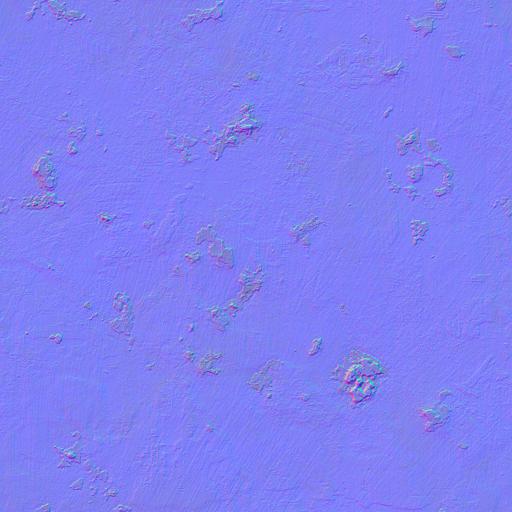
brick bricks broken old paint painted plaster wall white